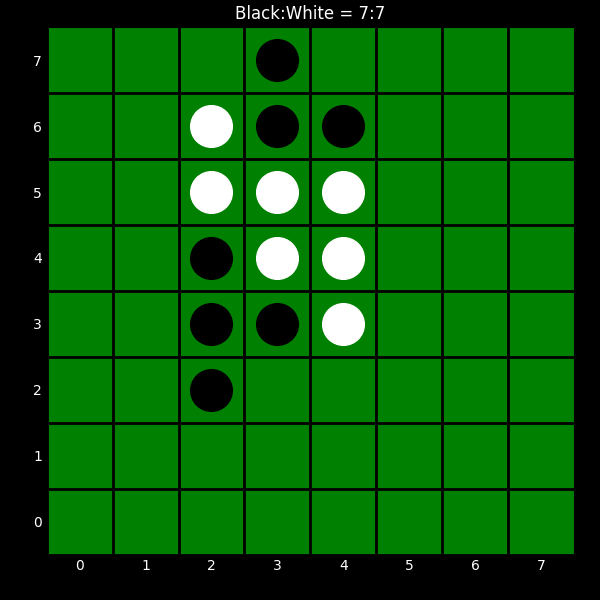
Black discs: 7
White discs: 7